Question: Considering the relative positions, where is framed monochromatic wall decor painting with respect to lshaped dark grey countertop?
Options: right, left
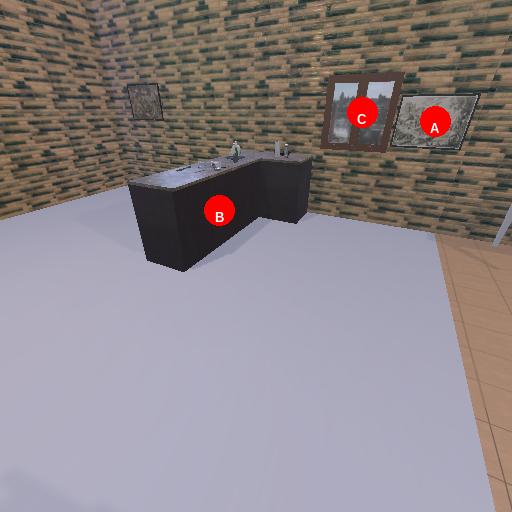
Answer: right